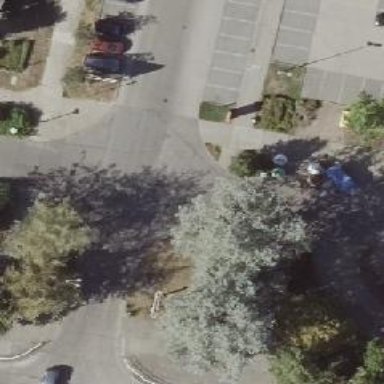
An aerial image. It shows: Concrete footway.